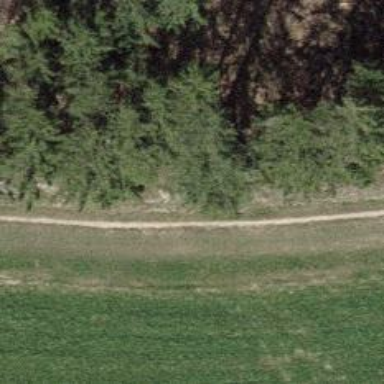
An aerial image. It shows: Grassy track with grade5 tracktype.